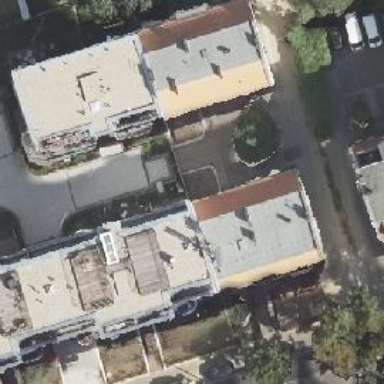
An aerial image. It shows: Unique apartment building with double saltbox roof shape.